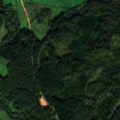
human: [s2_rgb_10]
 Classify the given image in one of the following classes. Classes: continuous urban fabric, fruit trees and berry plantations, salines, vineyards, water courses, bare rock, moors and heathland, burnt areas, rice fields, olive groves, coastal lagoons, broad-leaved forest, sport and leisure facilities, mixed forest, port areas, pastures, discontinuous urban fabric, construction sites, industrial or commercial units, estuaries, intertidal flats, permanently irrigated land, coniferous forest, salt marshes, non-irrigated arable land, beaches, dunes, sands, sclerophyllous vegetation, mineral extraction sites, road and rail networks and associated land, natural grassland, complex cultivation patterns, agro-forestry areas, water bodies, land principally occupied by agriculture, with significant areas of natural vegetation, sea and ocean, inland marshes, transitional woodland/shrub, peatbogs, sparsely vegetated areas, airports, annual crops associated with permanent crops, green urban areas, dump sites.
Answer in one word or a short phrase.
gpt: pastures, land principally occupied by agriculture, with significant areas of natural vegetation, broad-leaved forest, coniferous forest, mixed forest, transitional woodland/shrub